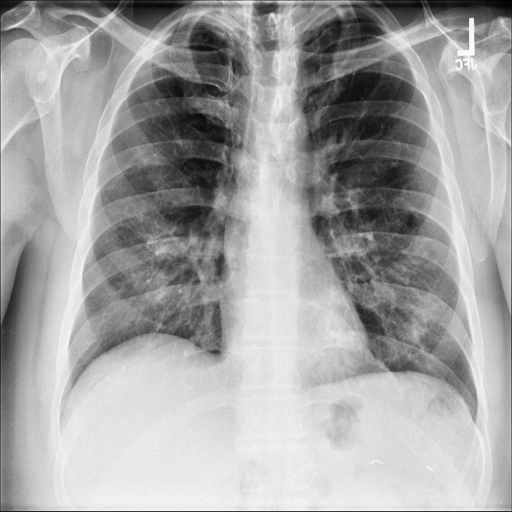
Finding: NORMAL